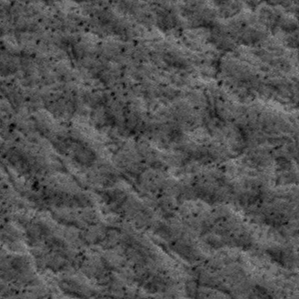
Label: frost